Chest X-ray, AP view. Patient: 41 years old, sex M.
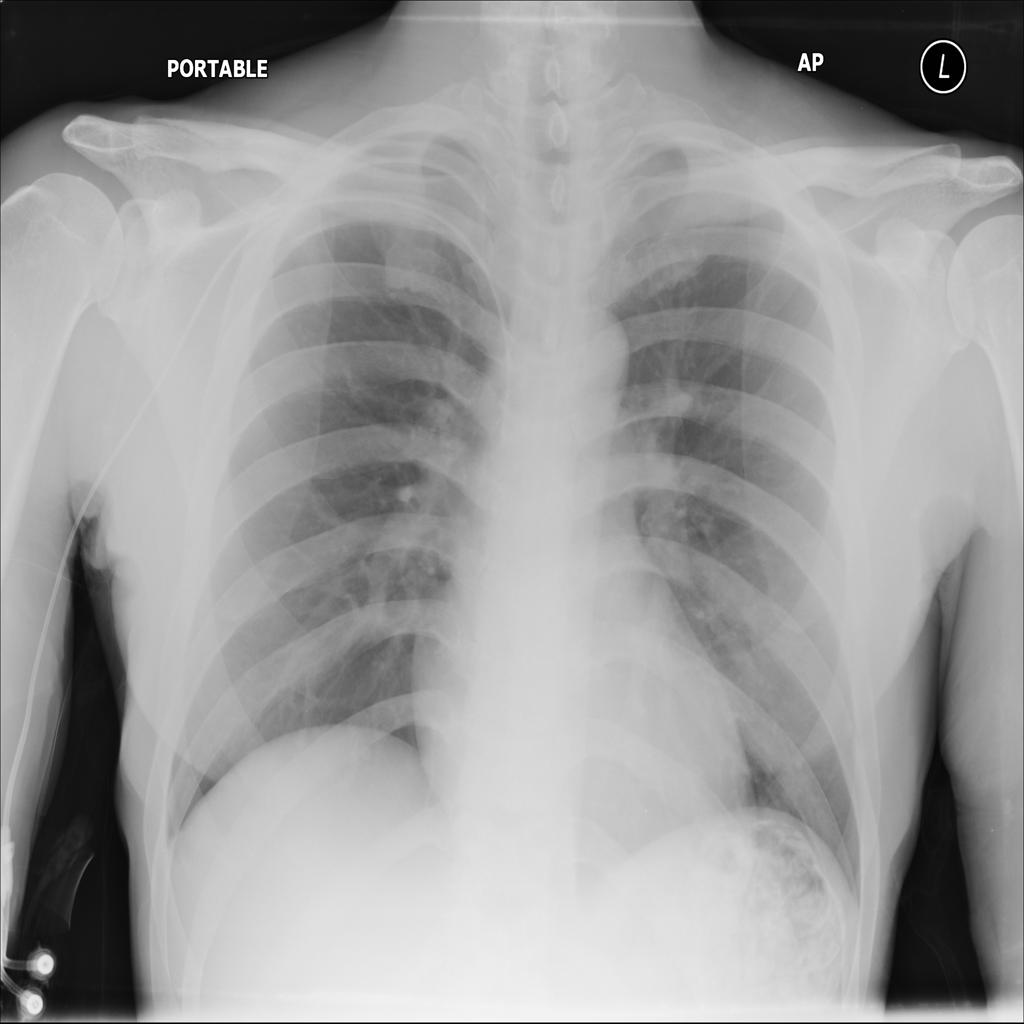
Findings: No Finding